Question: How can I put my ViewModel file (a .cs file) folded inside its corresponded View file (a .xaml file) file like in the image?

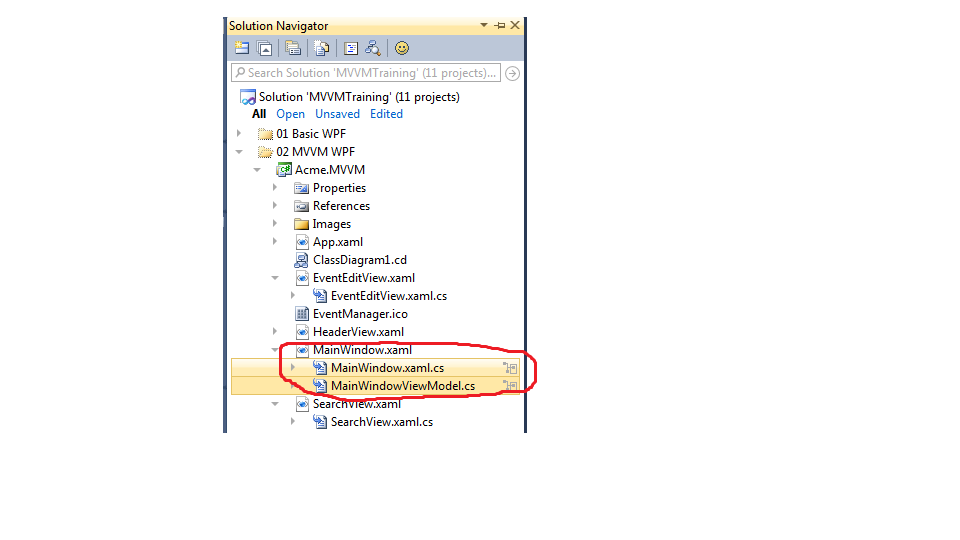
Answer: I don't know of a way to do it in visual studio, but you can edit your .csproj file in a text editor. You should find something like this:
'''
<Page Include="MainWindow.xaml">
<Generator>MSBuild:Compile</Generator>
<SubType>Designer</SubType>
</Page>
<Compile Include="MainWindow.xaml.cs">
<DependentUpon>MainWindow.xaml</DependentUpon>
<SubType>Code</SubType>
</Compile>
'''
The two tags might not be right next to each other in your file. The important part is the '<DependantUpon>' tag.
In your file, find the tag with the 'include="ViewModel.cs"' attribute. Inside of this tag, add '<DependantUpon>View.xaml</DependantUpon>' as a child element. Now your ViewModel.cs file will always be a inside the View.xaml file. In the end, your file should have these something similar to this snippet:
'''
<Page Include="View.xaml">
<SubType>Designer</SubType>
<Generator>MSBuild:Compile</Generator>
</Page>
<Compile Include="ViewModel.cs">
<DependentUpon>View.xaml</DependentUpon>
</Compile>
'''